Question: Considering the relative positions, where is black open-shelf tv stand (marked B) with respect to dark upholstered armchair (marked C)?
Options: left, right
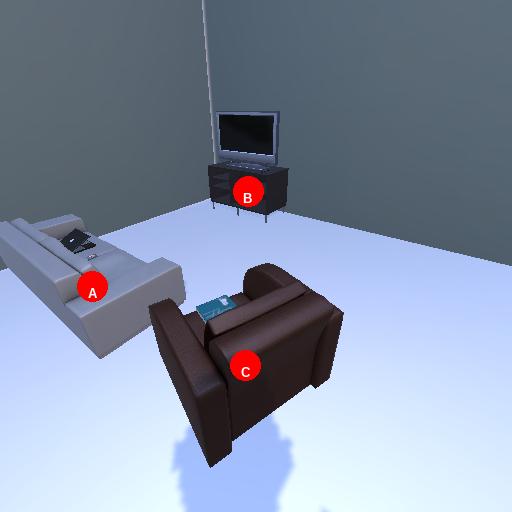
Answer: left